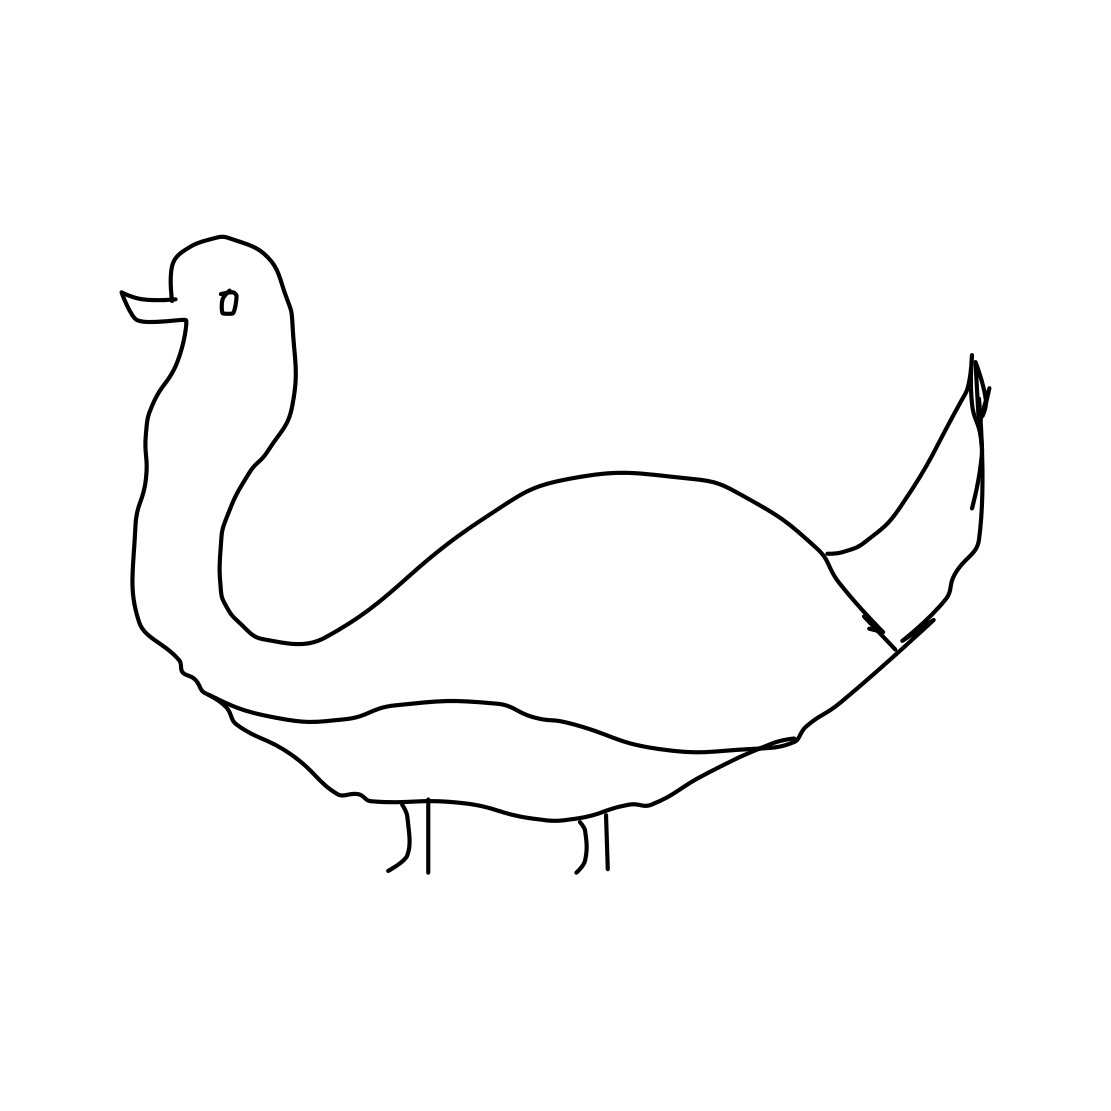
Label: swan